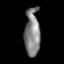
Tissue: prostate
Cell type: T cells
Senescence score: 0.3118
Nuclear area (px): 716
Mean DAPI intensity: 129.606